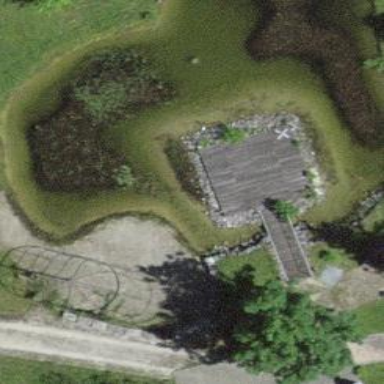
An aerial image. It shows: Peaceful pond surrounded by nature.